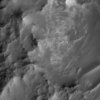
Label: not_dusty